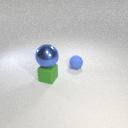
small blue rubber sphere behind small green rubber cube